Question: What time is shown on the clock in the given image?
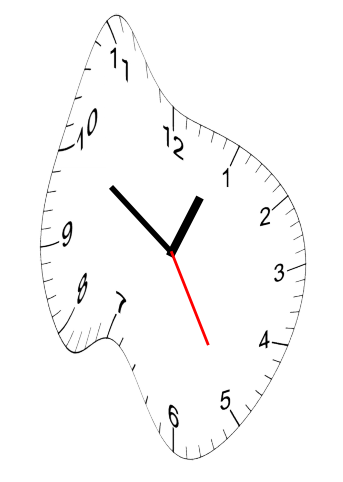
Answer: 12:50:25